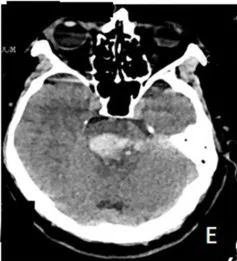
Preoperative CT showed evidence of brainstem hemorrhage.
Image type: radiology (ct)